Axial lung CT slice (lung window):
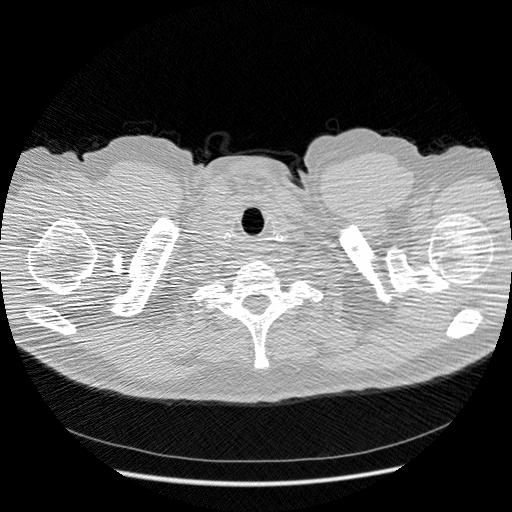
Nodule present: no